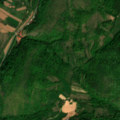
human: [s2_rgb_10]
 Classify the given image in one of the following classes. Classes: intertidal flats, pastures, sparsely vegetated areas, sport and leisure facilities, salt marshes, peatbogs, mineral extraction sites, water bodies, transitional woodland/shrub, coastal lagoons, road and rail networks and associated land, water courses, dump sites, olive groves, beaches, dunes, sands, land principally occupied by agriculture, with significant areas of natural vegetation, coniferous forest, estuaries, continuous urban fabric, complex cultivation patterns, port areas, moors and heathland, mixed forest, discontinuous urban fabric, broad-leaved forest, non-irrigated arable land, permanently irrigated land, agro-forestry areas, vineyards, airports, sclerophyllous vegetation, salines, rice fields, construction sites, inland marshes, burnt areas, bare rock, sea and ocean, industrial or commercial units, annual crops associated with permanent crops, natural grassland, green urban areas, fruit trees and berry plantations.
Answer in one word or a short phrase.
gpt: complex cultivation patterns, land principally occupied by agriculture, with significant areas of natural vegetation, broad-leaved forest, transitional woodland/shrub